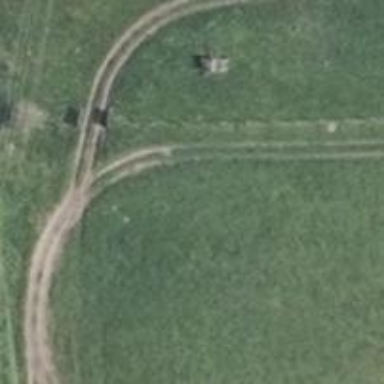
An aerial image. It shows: Track with grade5 tracktype.